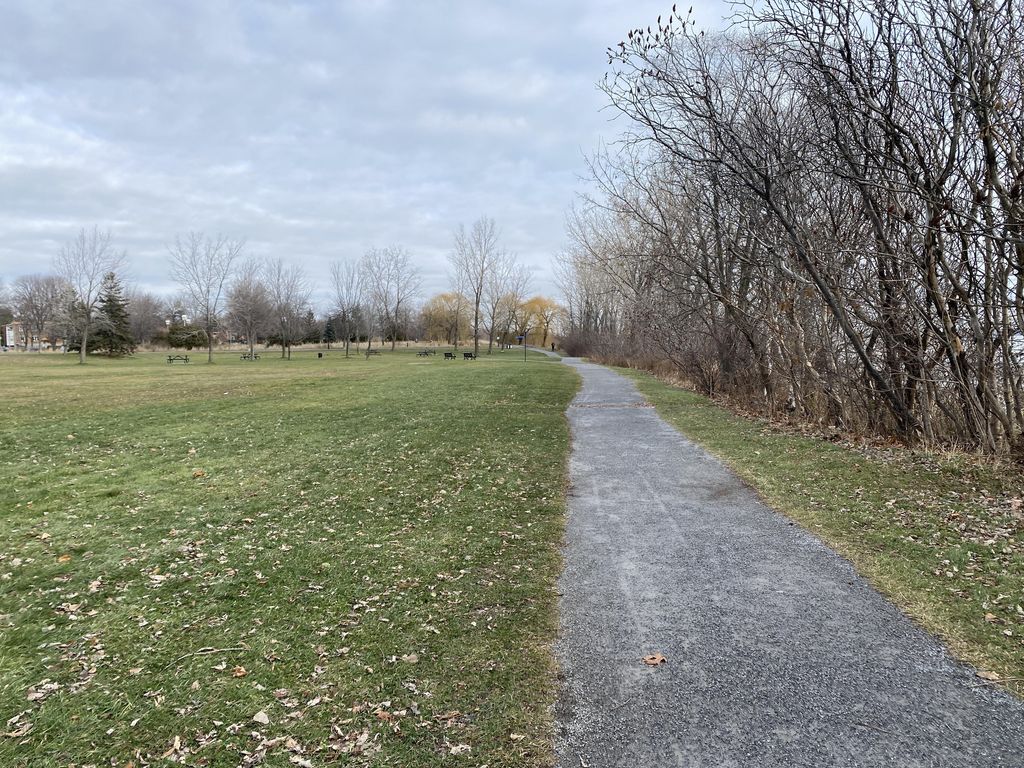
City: montreal